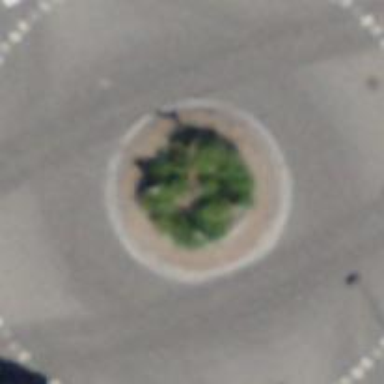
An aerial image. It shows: Tertiary road with asphalt surface leading to roundabout junction.